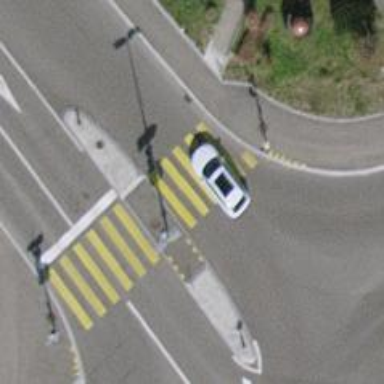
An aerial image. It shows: Footway with zebra crossing.